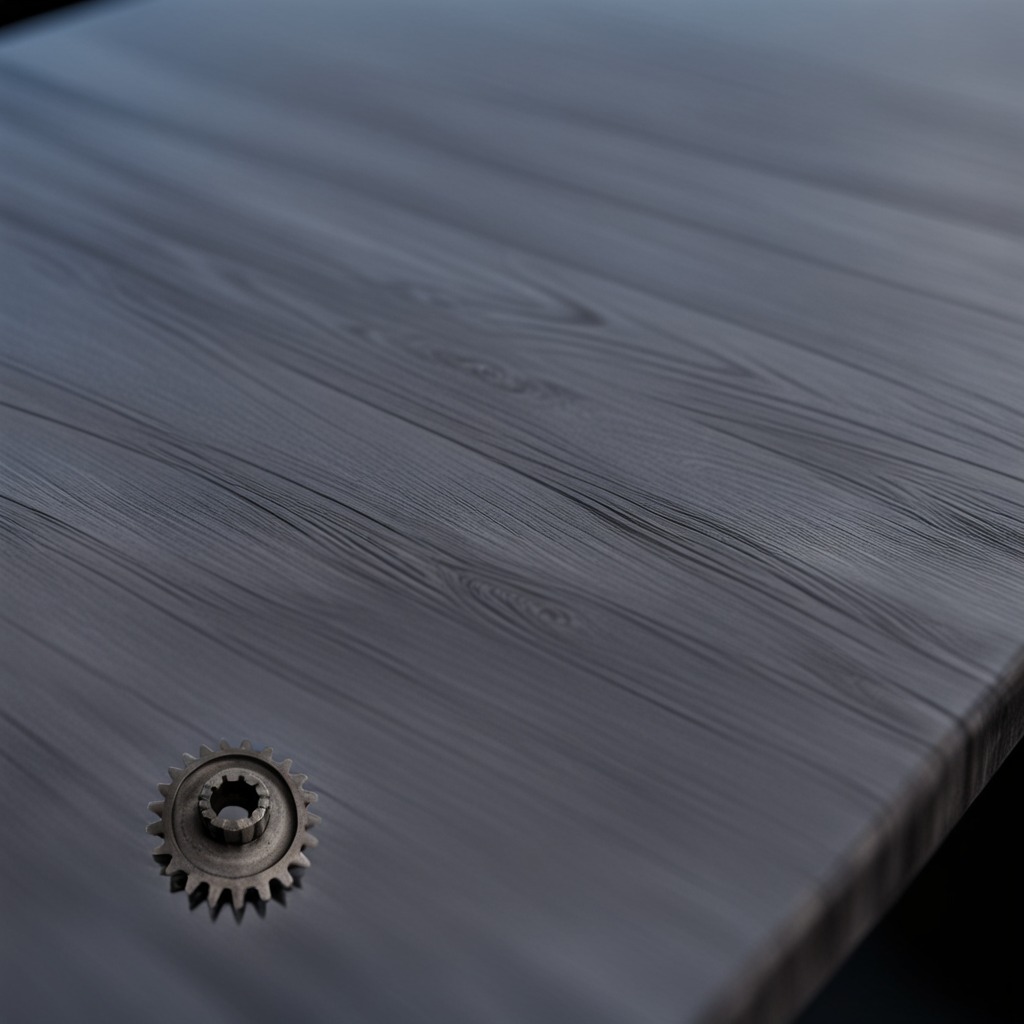
A steel gear with teeth is lying on a old table with faint burn marks in a small garage at twilight.